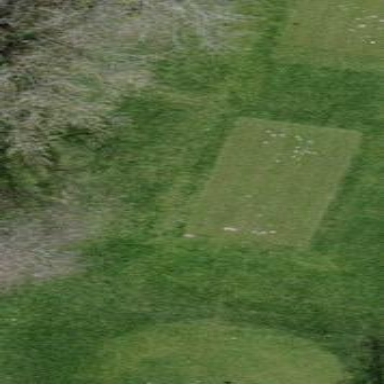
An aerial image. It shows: Grassy area designated as golf tee.